Field crop: maize
Growth stage: 2
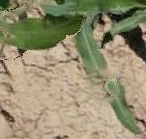
Species: maize